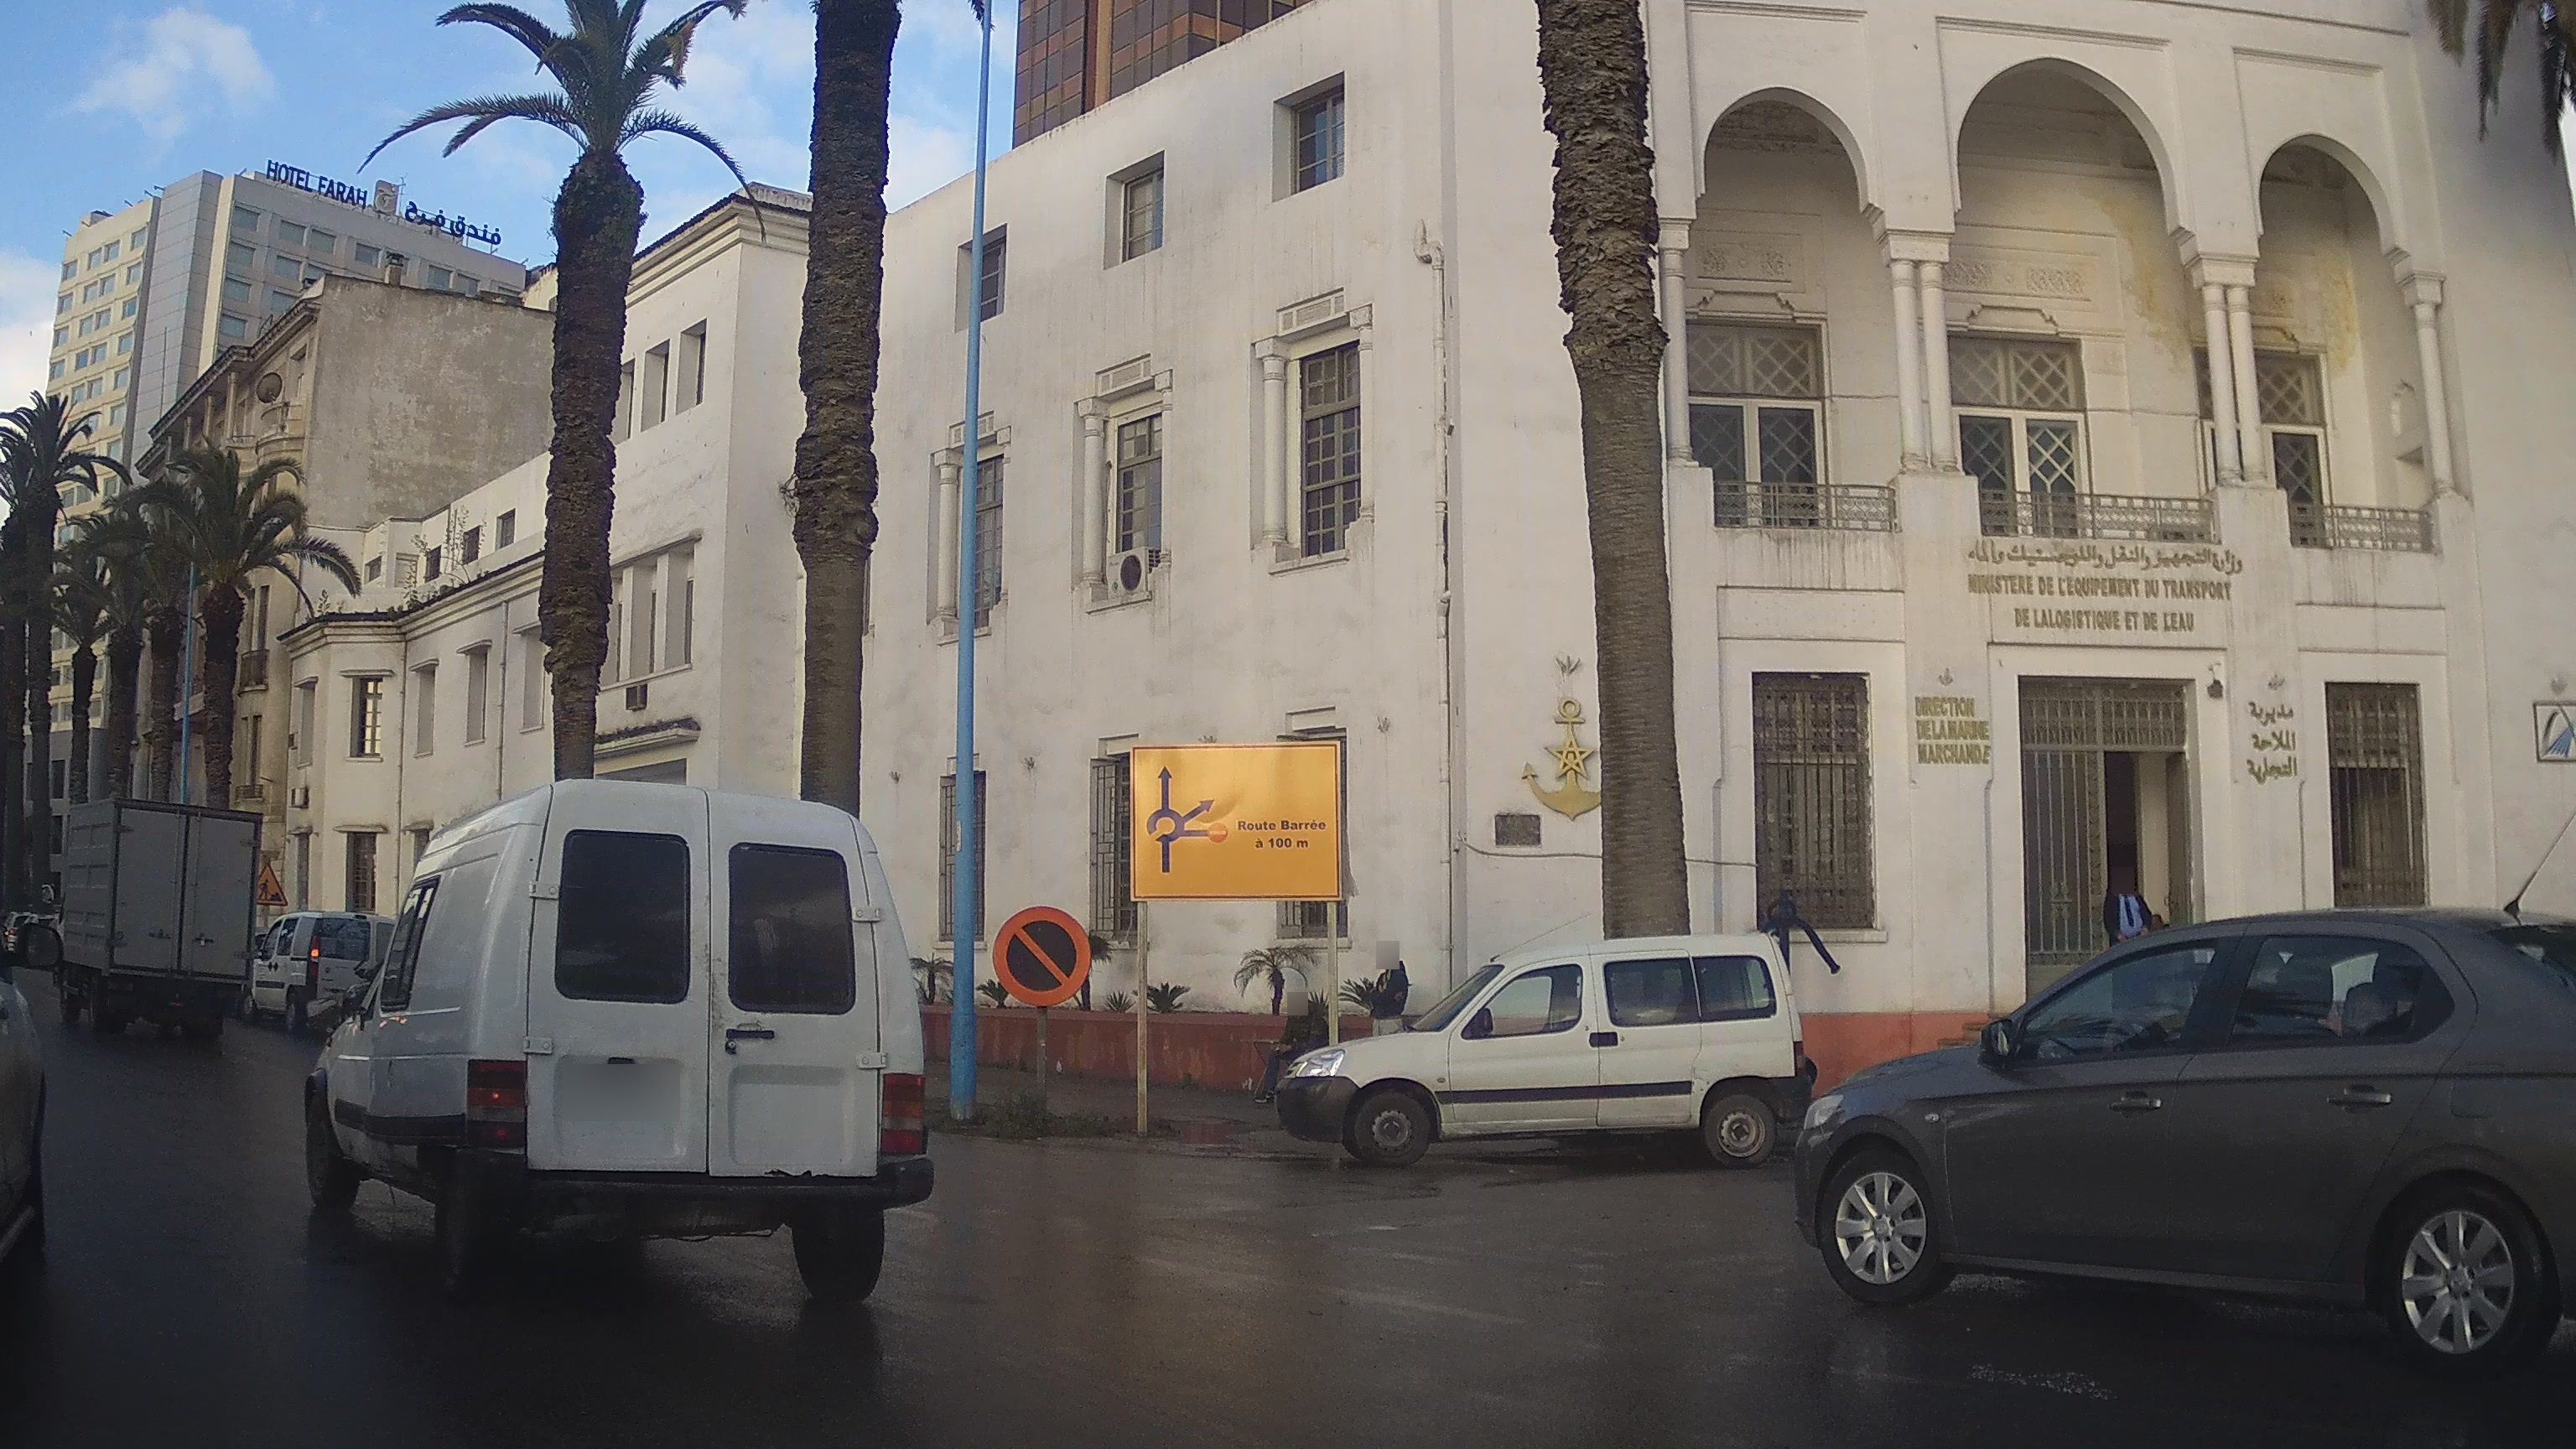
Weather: rainy
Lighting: day
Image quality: good
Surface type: walking surface
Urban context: urban centre
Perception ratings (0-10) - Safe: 4.7, Lively: 8.76, Beautiful: 5.82, Boring: 6.97, Depressing: 2.86, Wealthy: 7.68